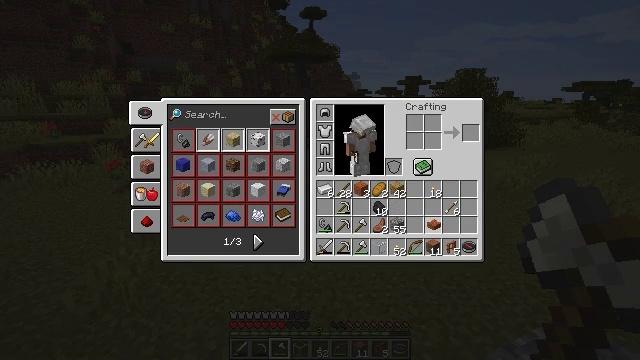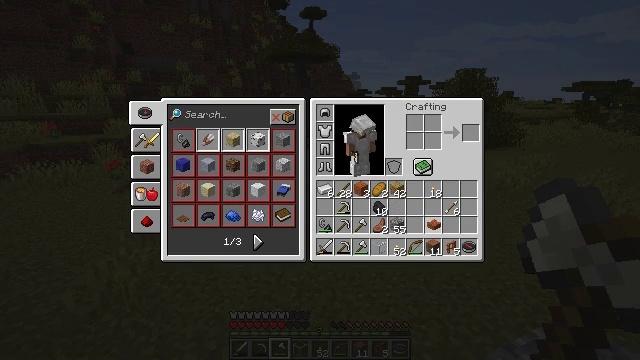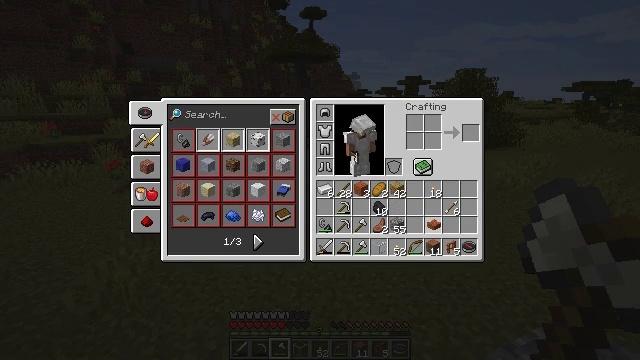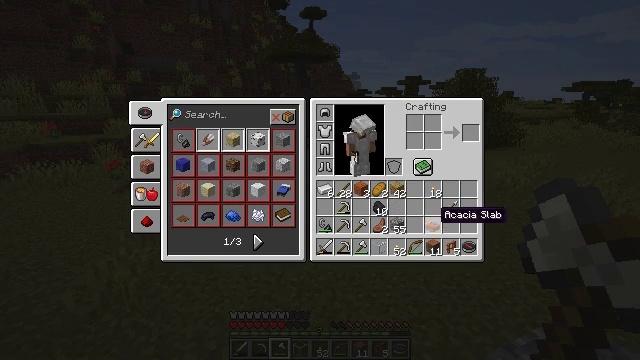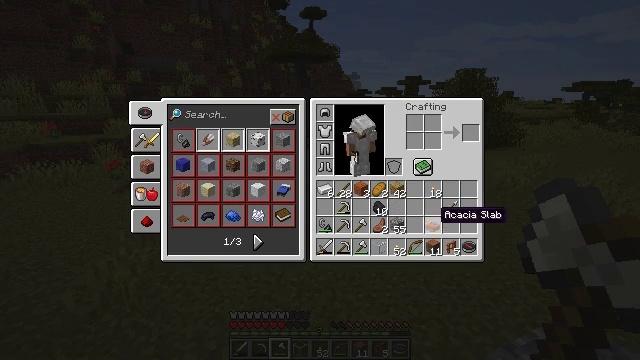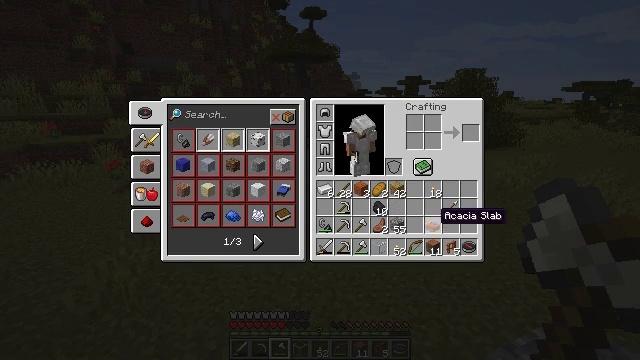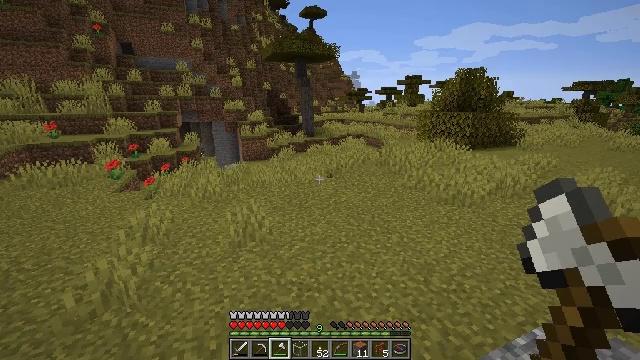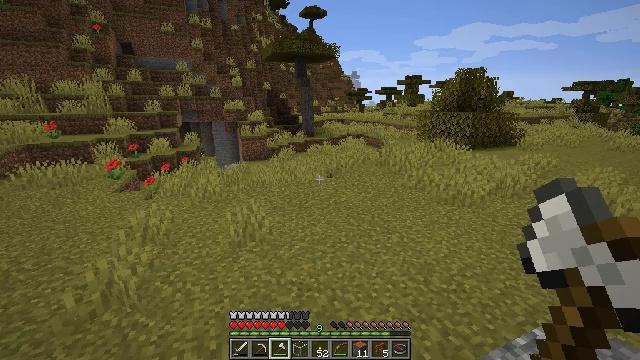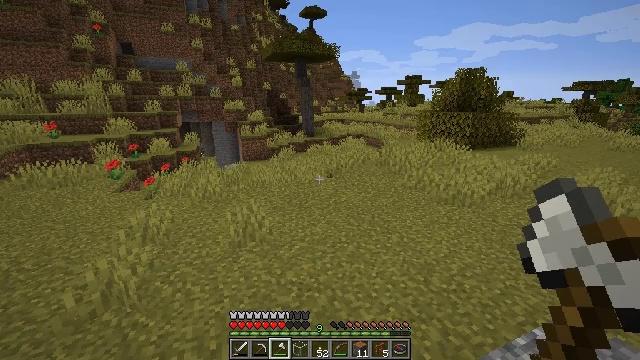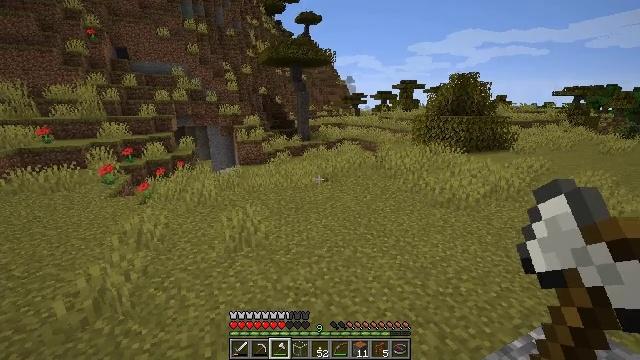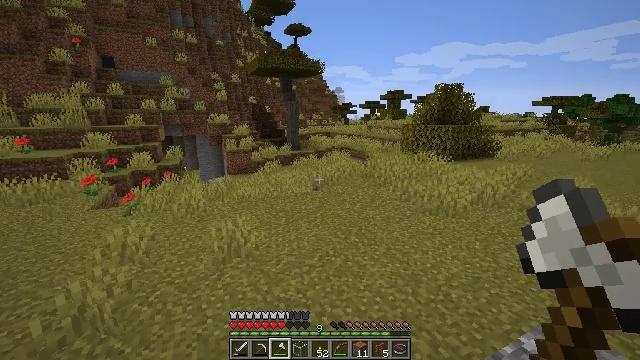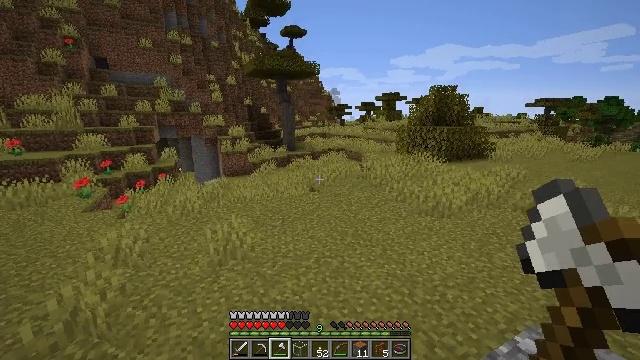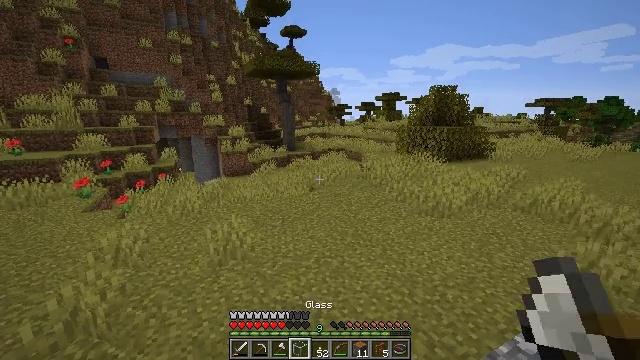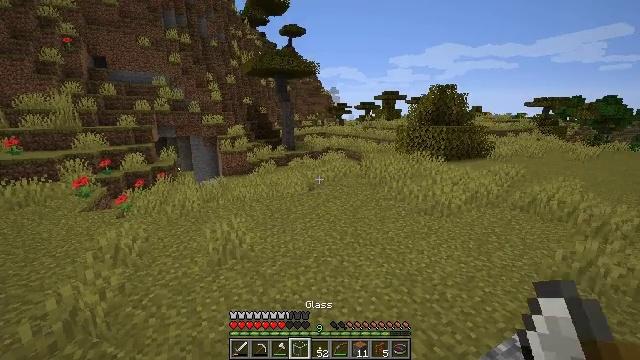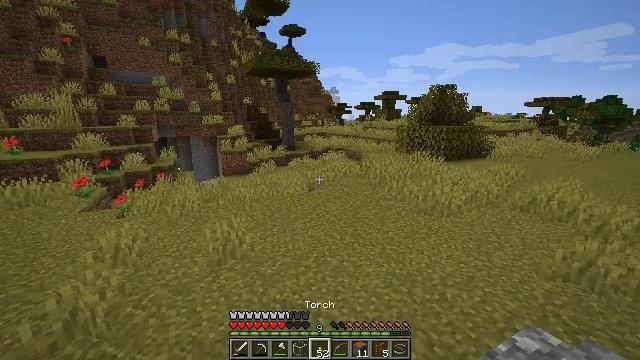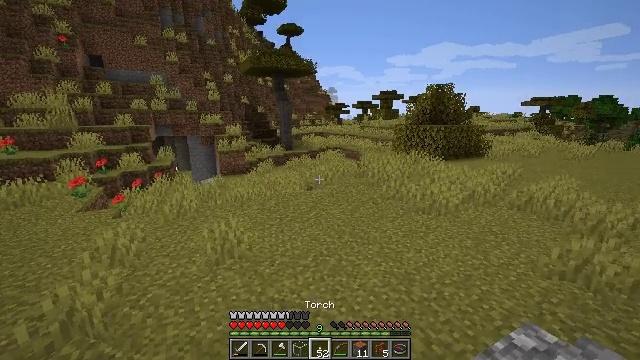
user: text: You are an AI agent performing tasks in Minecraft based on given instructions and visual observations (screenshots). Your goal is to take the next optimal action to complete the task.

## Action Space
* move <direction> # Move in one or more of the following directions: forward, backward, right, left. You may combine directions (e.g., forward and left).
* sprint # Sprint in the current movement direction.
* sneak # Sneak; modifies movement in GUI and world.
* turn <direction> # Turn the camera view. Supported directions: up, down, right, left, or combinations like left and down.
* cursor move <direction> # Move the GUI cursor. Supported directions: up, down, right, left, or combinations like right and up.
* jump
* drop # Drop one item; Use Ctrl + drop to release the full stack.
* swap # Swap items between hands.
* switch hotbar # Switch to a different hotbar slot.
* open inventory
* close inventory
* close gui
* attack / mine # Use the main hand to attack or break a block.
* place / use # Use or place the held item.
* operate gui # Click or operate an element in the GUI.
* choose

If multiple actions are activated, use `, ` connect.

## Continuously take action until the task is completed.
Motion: motion action
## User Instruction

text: Remove the acacia slab from the structure.
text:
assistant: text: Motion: attack / mine
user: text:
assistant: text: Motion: attack / mine
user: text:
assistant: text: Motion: no_op
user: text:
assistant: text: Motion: no_op
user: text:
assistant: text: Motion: no_op
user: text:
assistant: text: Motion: no_op
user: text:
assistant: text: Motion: no_op
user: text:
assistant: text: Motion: no_op
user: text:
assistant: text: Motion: no_op
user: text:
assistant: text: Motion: turn right and up
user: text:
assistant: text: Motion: no_op
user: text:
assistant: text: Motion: no_op
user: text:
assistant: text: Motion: no_op
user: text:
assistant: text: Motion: no_op
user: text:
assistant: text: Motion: no_op
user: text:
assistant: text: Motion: no_op
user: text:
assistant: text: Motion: turn right and up
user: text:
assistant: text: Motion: turn right and up
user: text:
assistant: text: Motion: turn right and up
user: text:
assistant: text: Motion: turn right and up
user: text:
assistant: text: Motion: turn right and up
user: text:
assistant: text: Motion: turn right and up
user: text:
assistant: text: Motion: turn right
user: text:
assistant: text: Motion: turn right and up
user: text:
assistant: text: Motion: turn right and up
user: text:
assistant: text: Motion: turn right and up
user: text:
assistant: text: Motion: turn right and up
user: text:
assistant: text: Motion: turn right and up
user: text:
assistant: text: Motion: turn right and up
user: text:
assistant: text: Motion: turn right and up